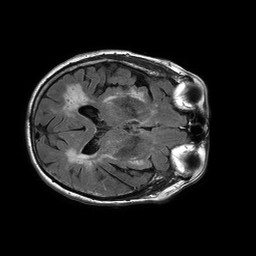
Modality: FLAIR
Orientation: axial
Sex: female
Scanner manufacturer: philips
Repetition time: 11 s
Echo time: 0.125 s